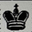
Piece: bK